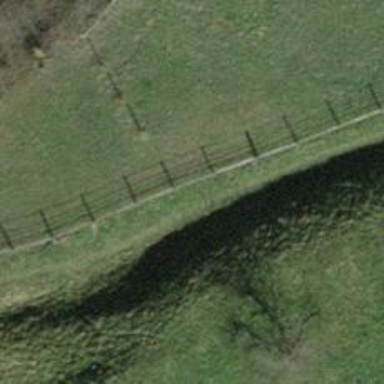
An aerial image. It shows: Grass track with grade 5 tracktype.